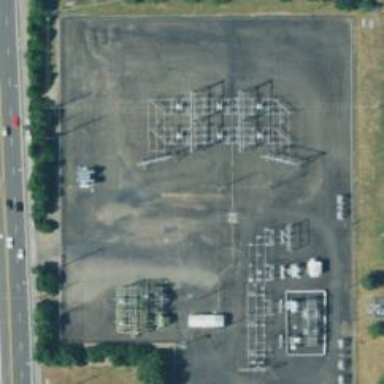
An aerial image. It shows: Switch used for power control.